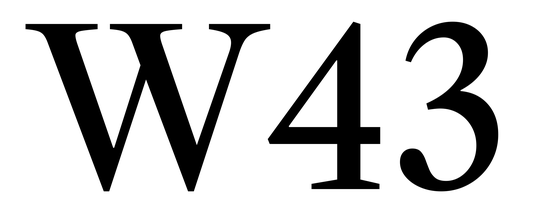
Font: LibreCaslonText_Regular